Field crop: maize
Growth stage: 2
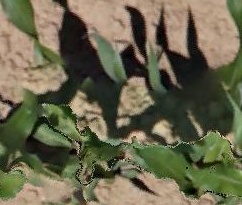
Species: maize